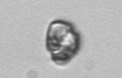
Label: Dinophyceae